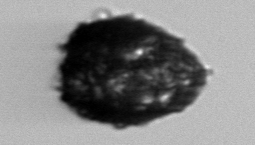
Label: Stenosemella_pacifica